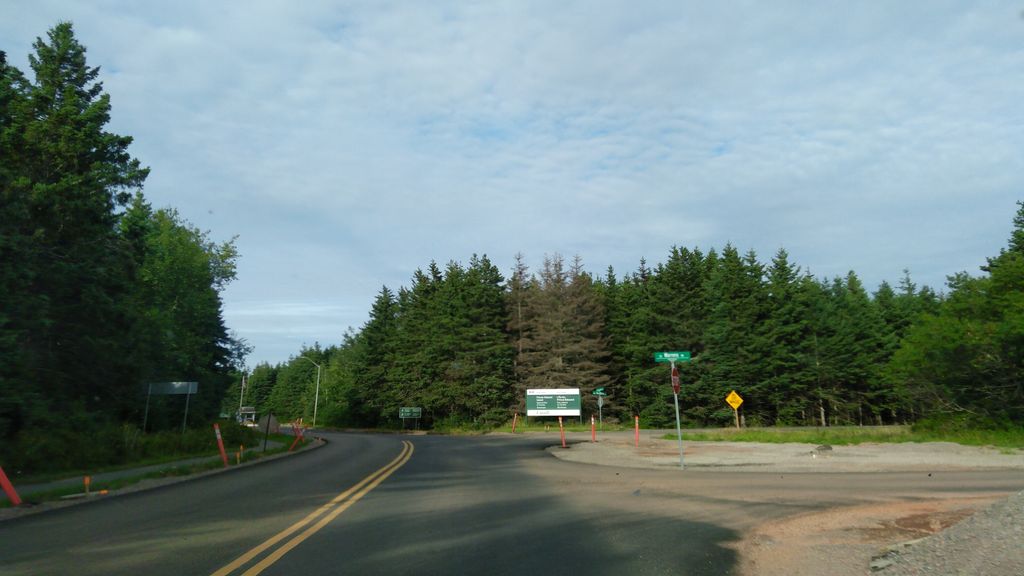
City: charlottetown